Chest X-ray. View position: AP
Patient age: 63
Patient sex: M
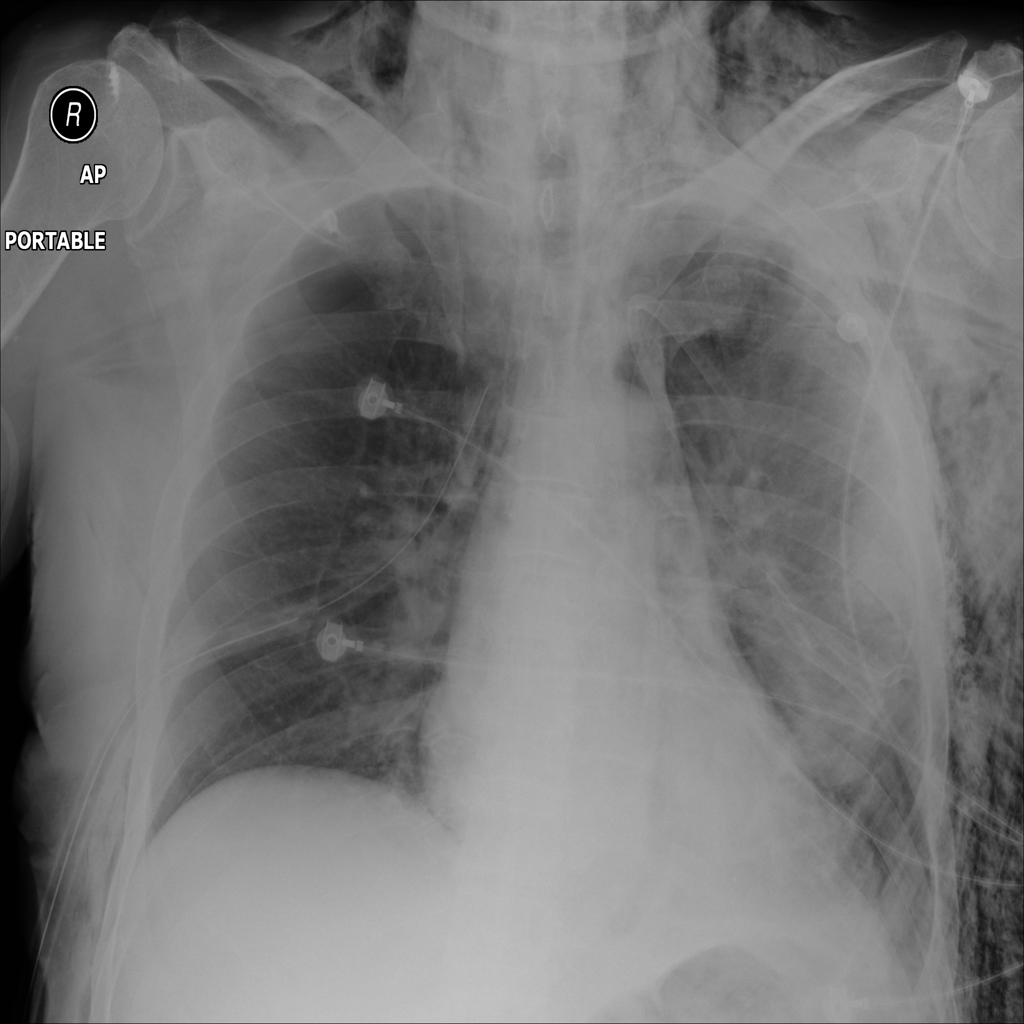
Finding: Pneumothorax